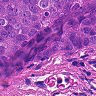
Metastatic tissue present: yes